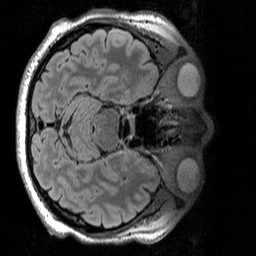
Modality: T2w
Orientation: axial
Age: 63
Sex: male
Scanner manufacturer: siemens
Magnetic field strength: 3 T
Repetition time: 5 s
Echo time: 0.386 s